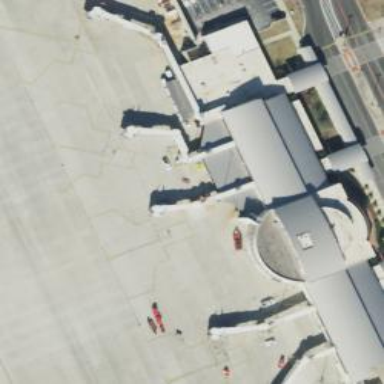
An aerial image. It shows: Airport gate.